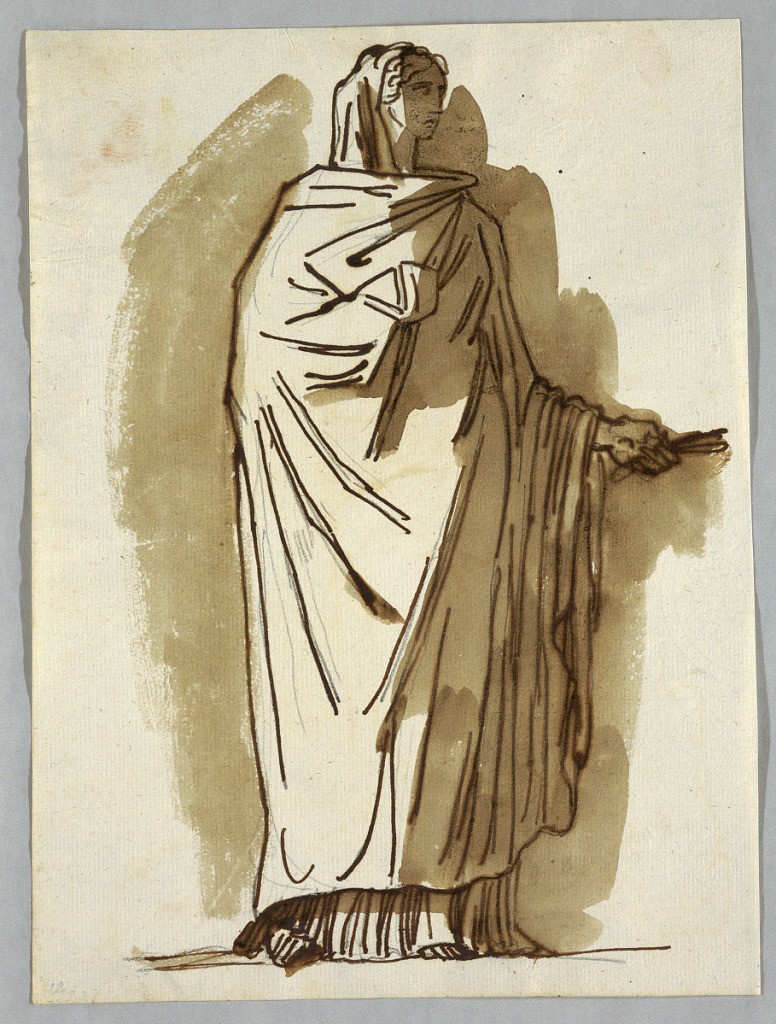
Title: Antique Statue of a Priestess
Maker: Felice Giani, Italian, 1758–1823
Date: ca. 1820
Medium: Pen and brown ink, brush and sepia wash on off white laid paper
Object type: Drawing
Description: Figure shown walking toward right while holding something in his left hand.